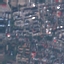
Label: Residential